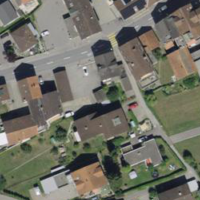
EUNIS habitat code: 54
Species observed at this site:
Pyrrhocorax graculus